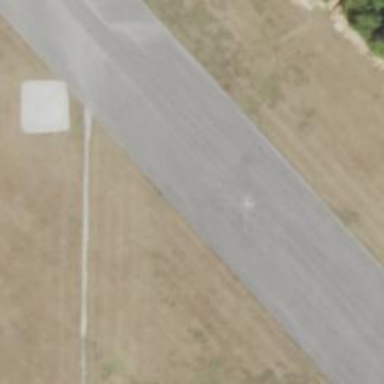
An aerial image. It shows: Image showing helipad at airport.